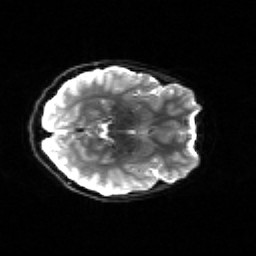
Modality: sbref
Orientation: axial
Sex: female
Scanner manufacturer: siemens
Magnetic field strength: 3 T
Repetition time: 5 s
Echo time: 0.071 s